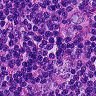
Metastatic tissue present: yes